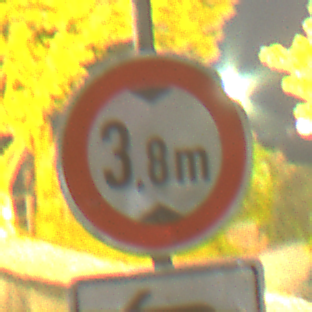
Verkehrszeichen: TatsaechlicheHoehe
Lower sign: RichtungsangabeDurchPfeile2
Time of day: Night
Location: Outdoor (Urban)
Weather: PartlyCloudy
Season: NotSpecified
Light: Artificial